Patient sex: M
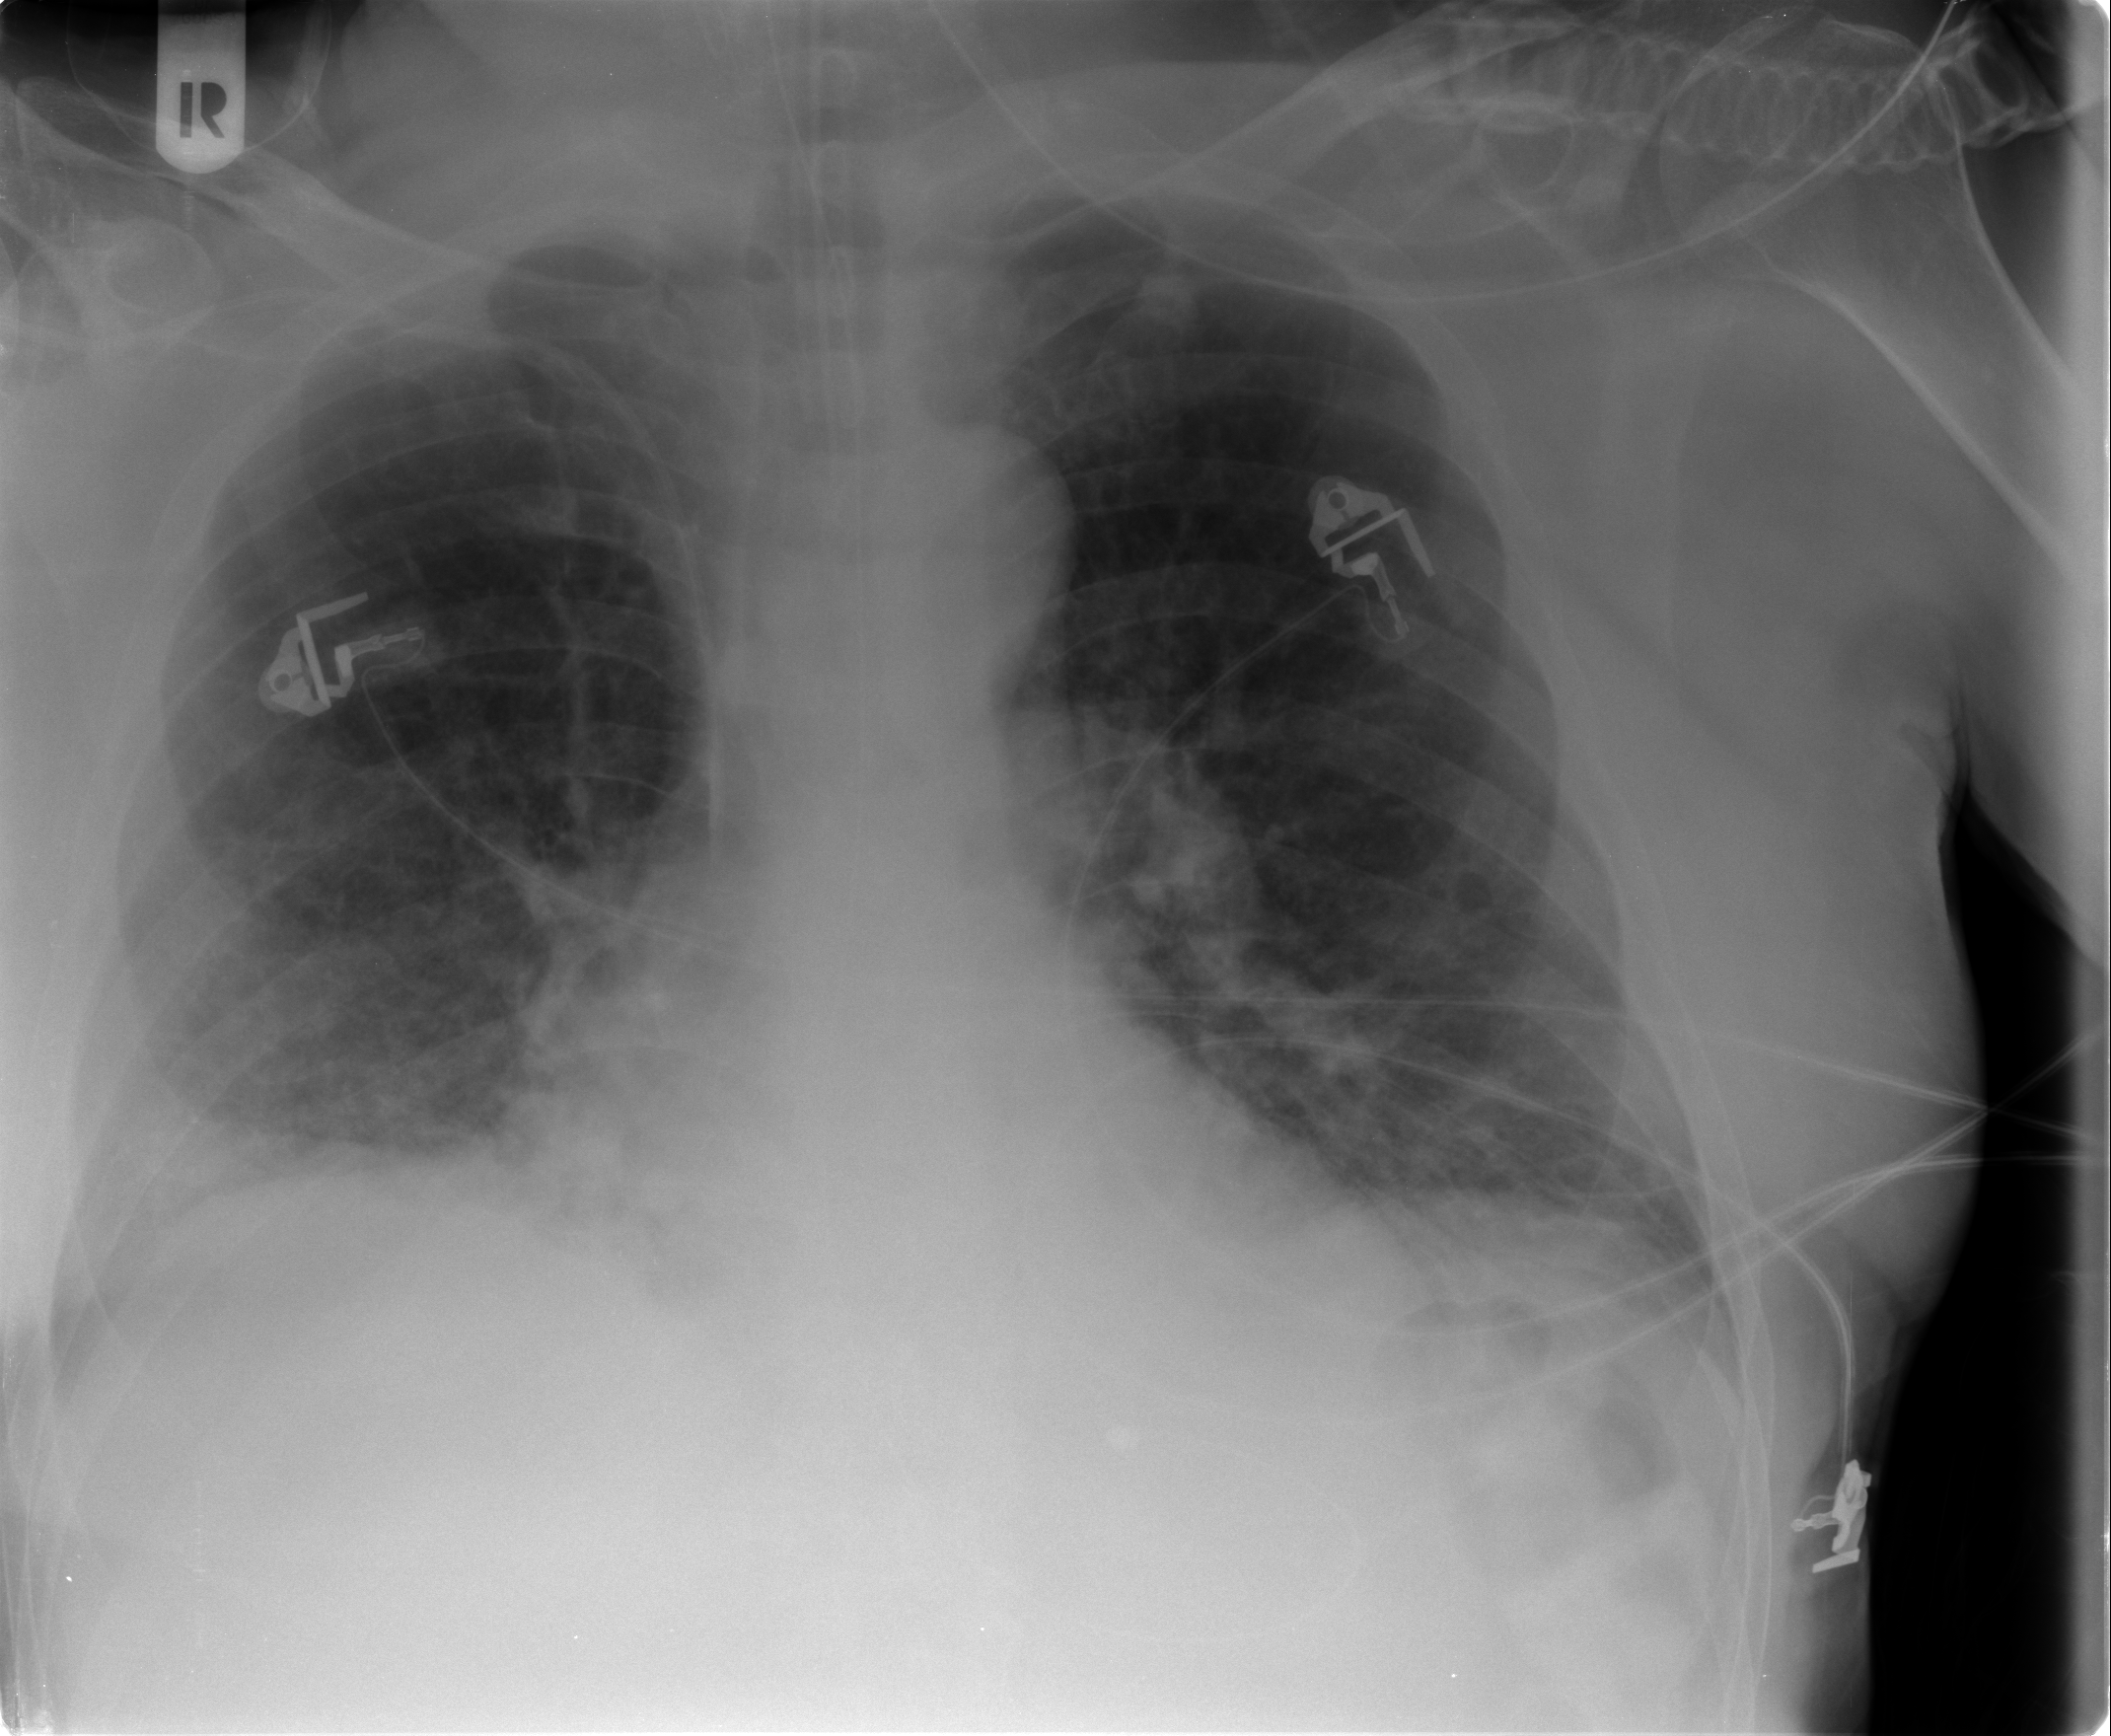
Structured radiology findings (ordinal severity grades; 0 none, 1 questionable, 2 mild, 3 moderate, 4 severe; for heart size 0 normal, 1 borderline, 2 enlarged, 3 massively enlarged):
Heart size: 0
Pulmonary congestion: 1
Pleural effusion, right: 0
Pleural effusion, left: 1
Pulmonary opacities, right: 2
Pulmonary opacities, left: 2
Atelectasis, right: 2
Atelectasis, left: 2